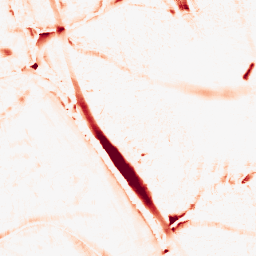
Category: morphological
Decomposition family: morphological_ellipse
Decomposition parameters: operation: opening
width: 20
height: 20
Upsampling method: cubic_mitchell
Upsampling parameters: scale: 8
Upsampling scale: 8